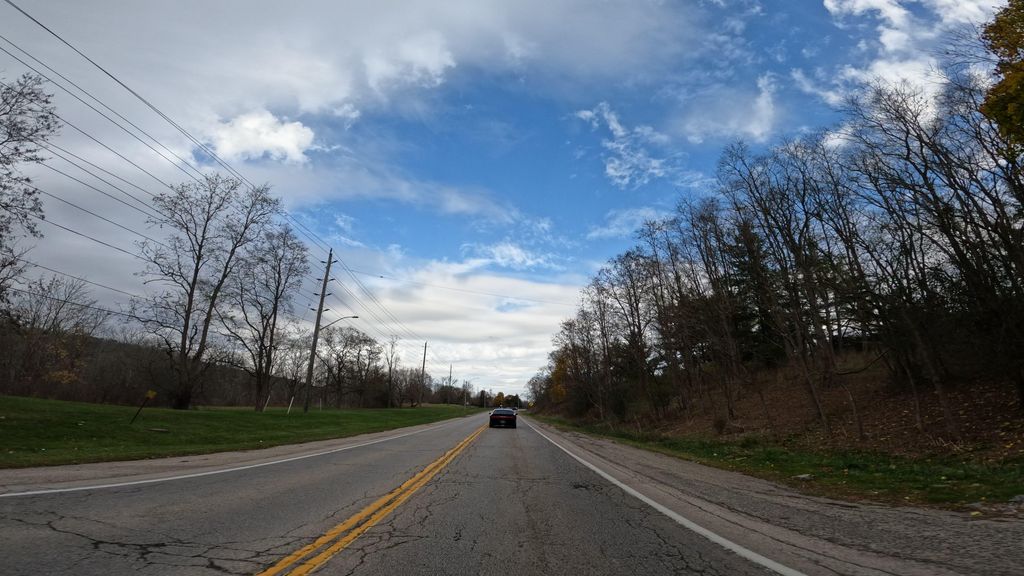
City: hamilton